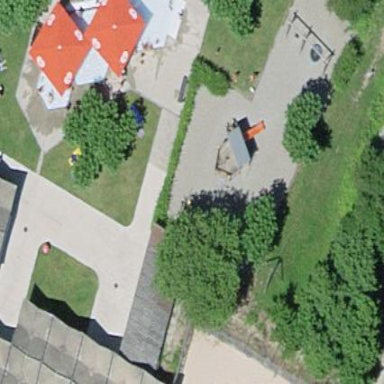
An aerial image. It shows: Playground area for leisure activities on the land.